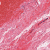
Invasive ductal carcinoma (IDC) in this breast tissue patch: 0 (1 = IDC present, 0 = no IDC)